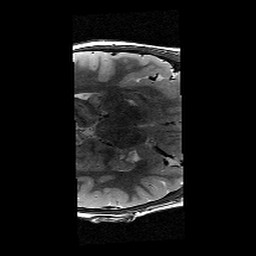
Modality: T2w
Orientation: axial
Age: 11
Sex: male
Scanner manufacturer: siemens
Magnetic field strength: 3 T
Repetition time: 9.23 s
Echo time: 0.067 s